Brain MRI, modality: ceT1
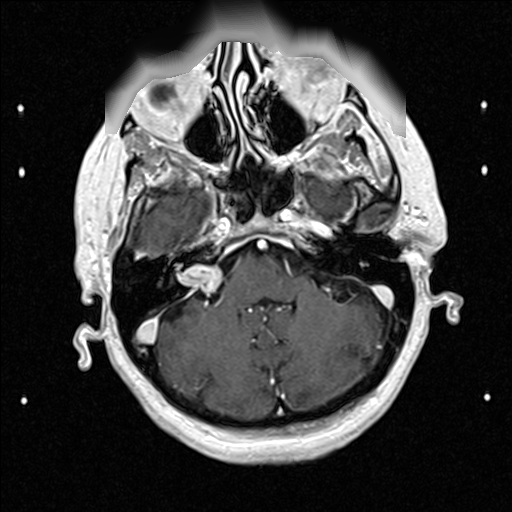